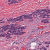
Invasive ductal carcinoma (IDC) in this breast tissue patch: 1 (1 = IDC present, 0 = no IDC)